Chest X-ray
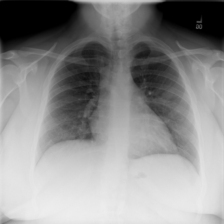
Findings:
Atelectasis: negative
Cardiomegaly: negative
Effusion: negative
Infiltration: negative
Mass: negative
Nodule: negative
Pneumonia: negative
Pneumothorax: negative
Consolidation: negative
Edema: negative
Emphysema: negative
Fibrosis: negative
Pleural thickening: negative
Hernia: negative